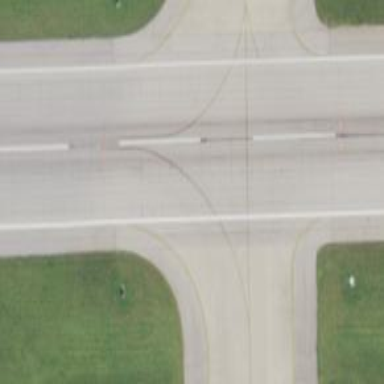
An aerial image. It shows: Image of taxiway at airport.